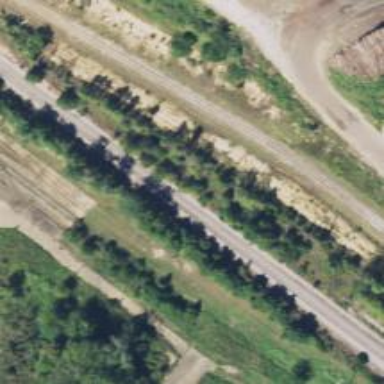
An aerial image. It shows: Railway track.